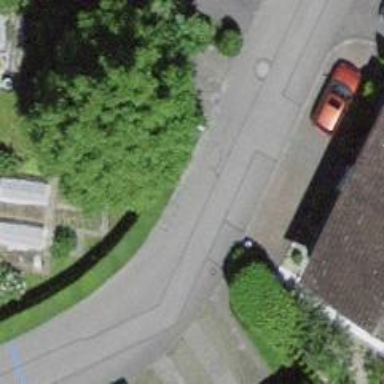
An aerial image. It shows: Asphalt road in residential area.